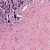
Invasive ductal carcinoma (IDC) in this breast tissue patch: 1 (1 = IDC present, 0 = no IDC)